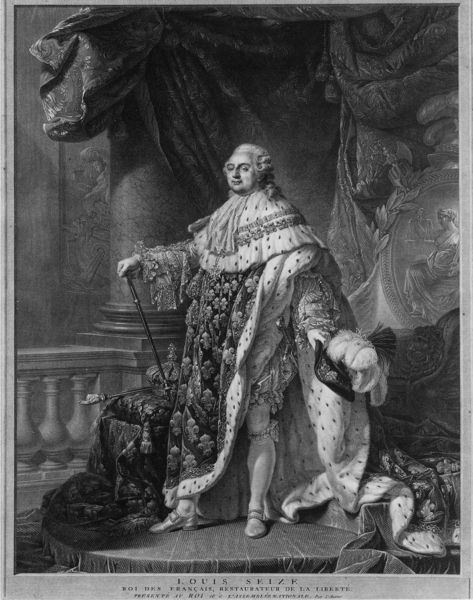
Titel: Ludwig XVI. ,König der Franzosen, Wiederhersteller der Freiheit
Künstler: Charles Clément Bervic
Institution: Wallraf-Richartz-Museum, Köln, Deutschland, EU
Schlagwörter: mann, umhang, hut, säule, falten, hermelin, pelz, vorhang, krone, fell, stab, grafik, könig, thron, stufe, stola, strümpfe, balustrade, druck, stich, zepter, franzose, baluster